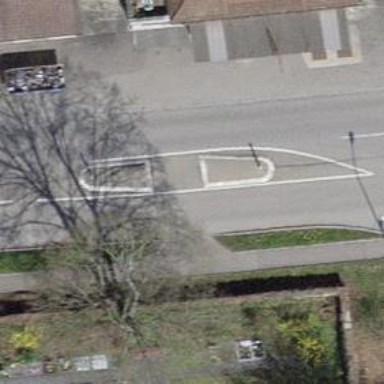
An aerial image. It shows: Marked asphalt footway with crossing markings.